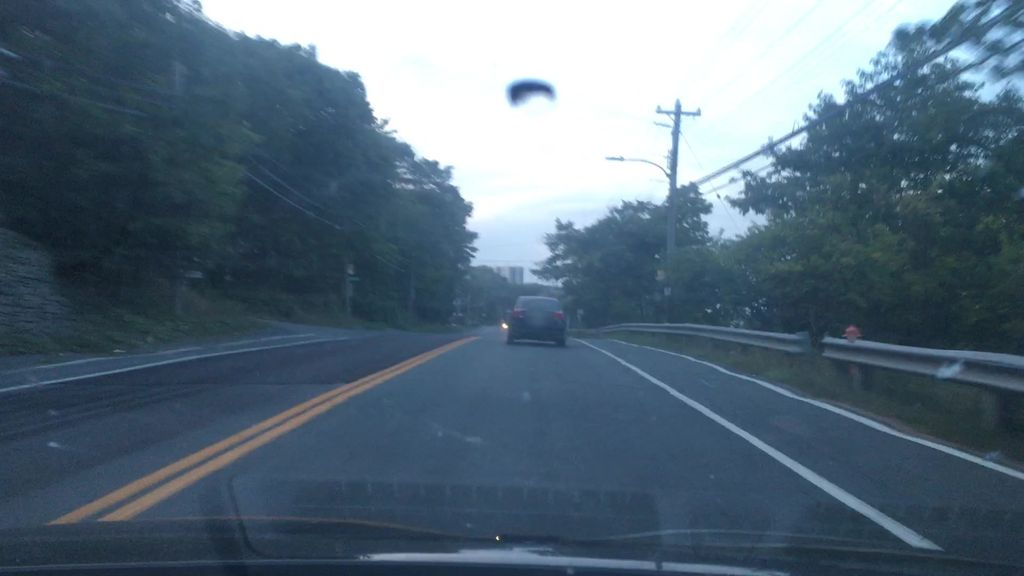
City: halifax